Field crop: maize
Growth stage: 2
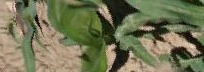
Species: maize